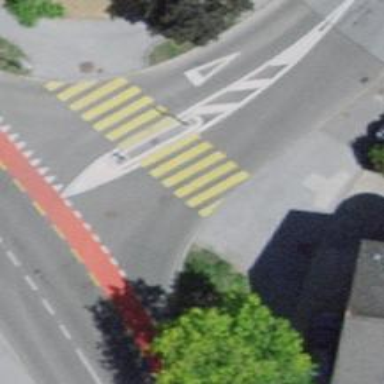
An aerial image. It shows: Marked road crossing with pedestrian island.